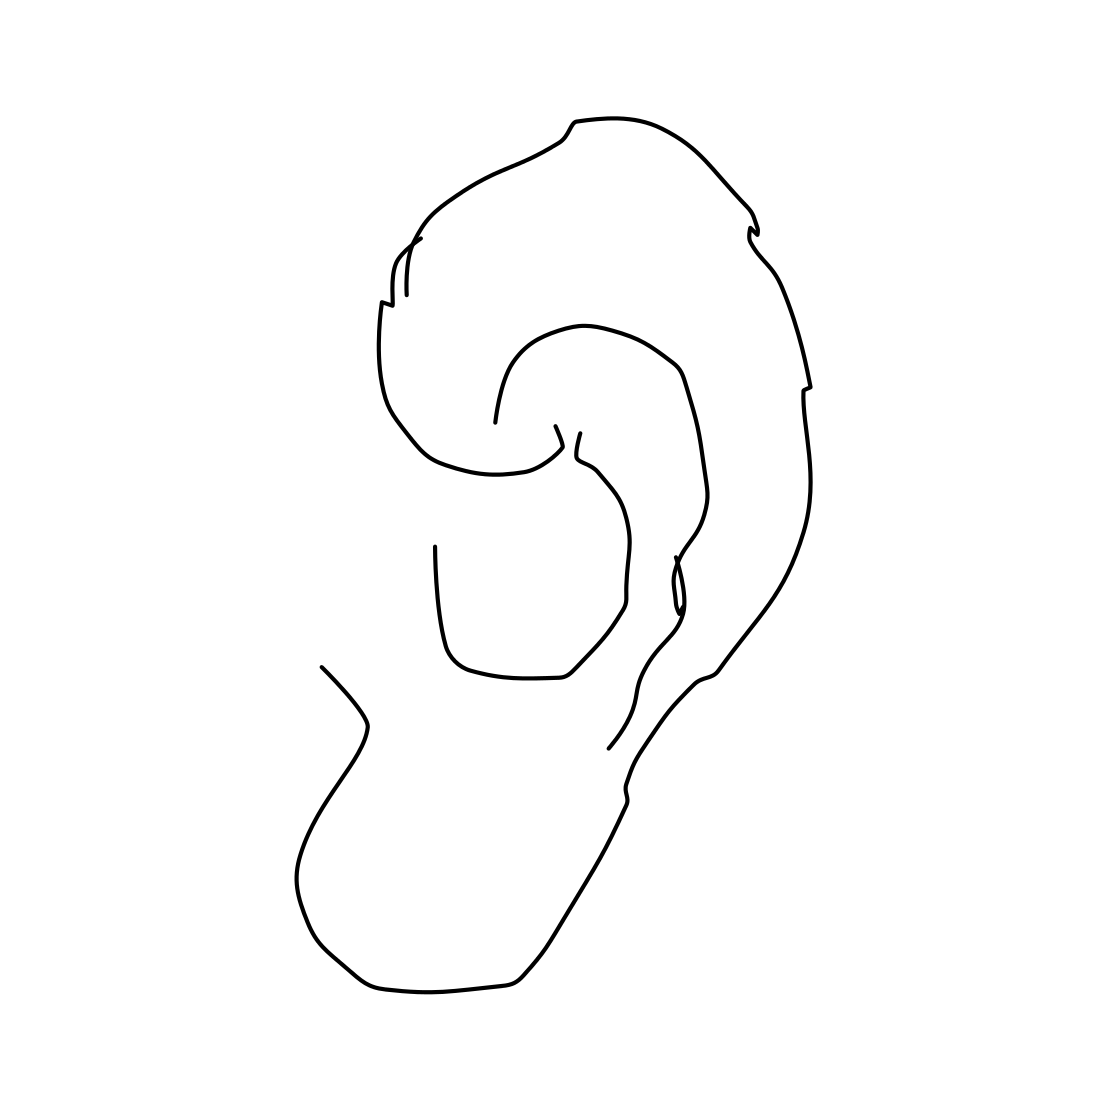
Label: ear